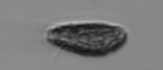
Label: Pseudochattonella_farcimen